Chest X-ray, AP view. Patient: 58 years old, sex F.
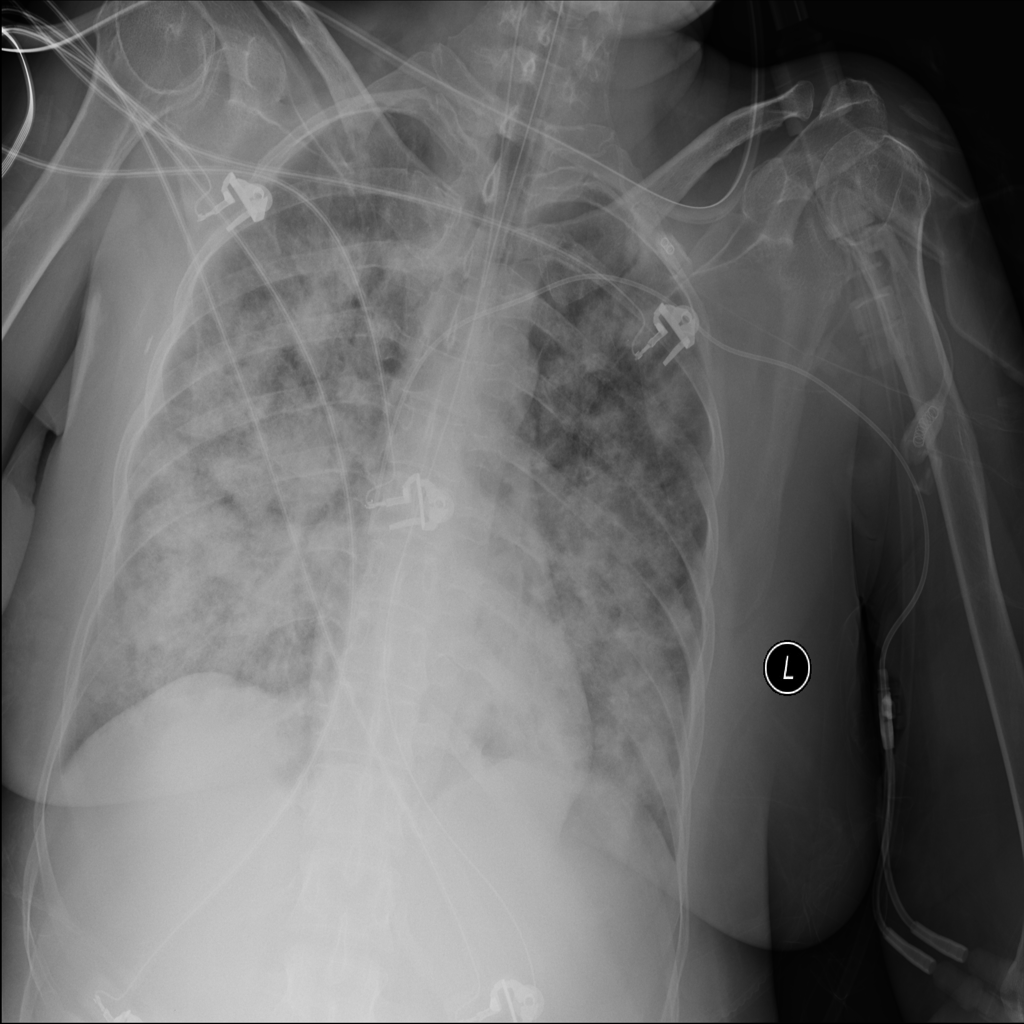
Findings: Infiltration, Nodule